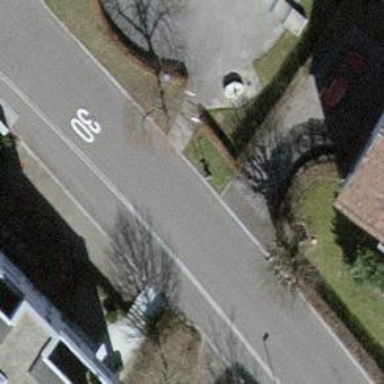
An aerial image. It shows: Residential road with asphalt surface and sidewalk on the left.